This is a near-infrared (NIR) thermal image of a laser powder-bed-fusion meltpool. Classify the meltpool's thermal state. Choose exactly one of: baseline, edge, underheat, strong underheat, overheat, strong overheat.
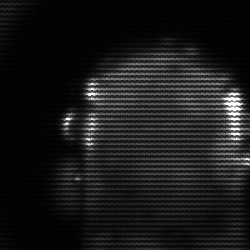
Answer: baseline